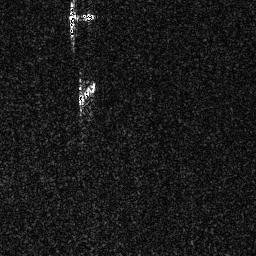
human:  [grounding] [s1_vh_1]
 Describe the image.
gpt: In the satellite image, there is  <ref>1 small ship </ref> <box>[[29, 30, 37, 40, 0]]</box> located at center,  <ref>1 small ship </ref> <box>[[26, 4, 37, 8, 0]]</box> located at top.